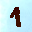
Label: 1